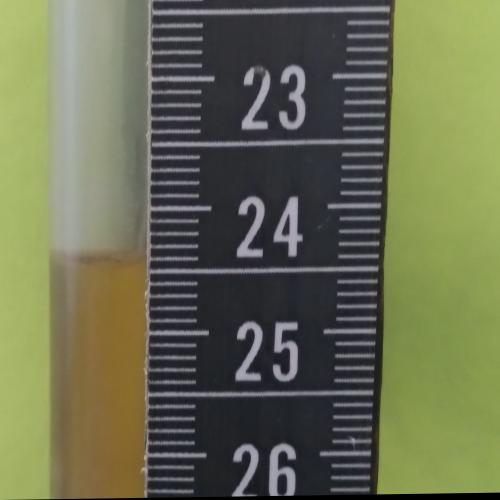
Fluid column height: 24.4 cm